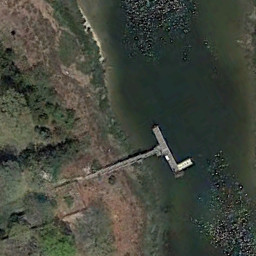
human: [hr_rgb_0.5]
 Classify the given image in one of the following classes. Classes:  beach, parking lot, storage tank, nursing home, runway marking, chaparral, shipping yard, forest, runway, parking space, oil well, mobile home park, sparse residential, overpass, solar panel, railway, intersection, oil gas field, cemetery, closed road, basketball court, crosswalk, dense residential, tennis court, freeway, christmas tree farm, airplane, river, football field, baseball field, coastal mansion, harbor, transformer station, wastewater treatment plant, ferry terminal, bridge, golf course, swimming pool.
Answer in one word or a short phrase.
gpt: ferry terminal